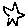
Label: star